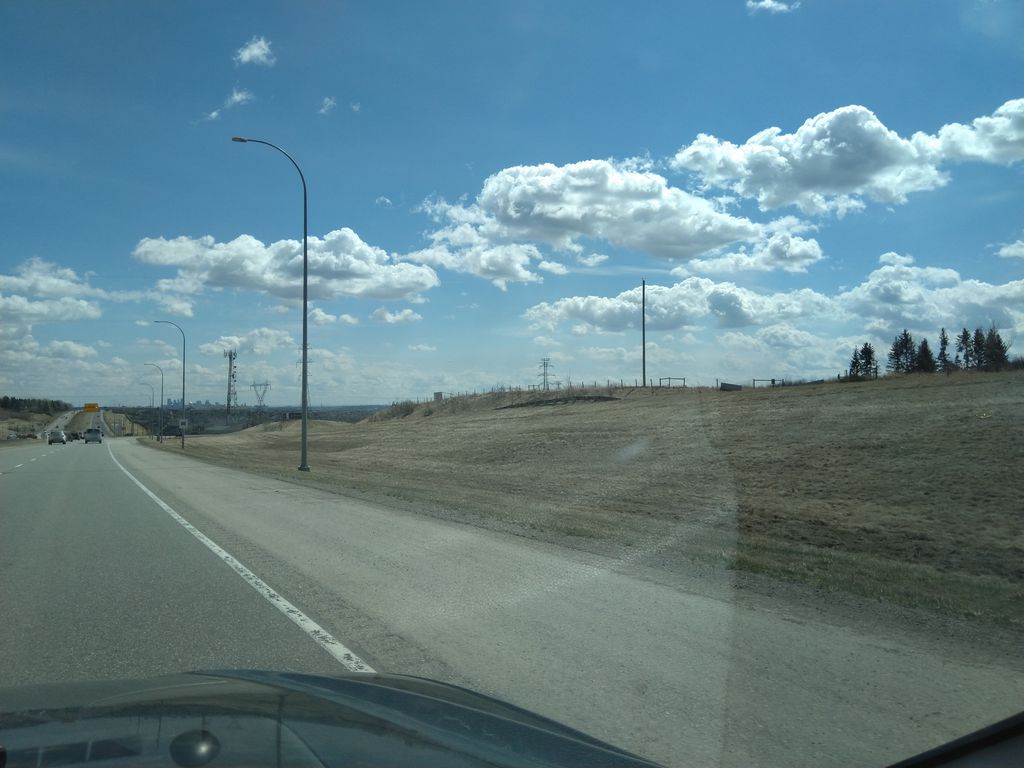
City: calgary